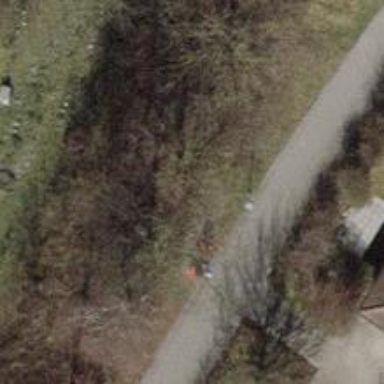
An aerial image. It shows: Red bench.